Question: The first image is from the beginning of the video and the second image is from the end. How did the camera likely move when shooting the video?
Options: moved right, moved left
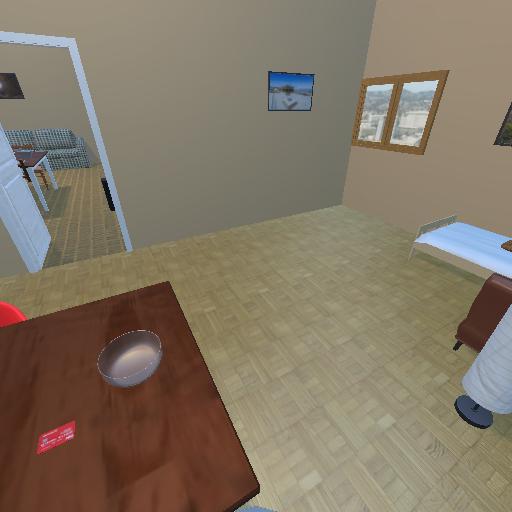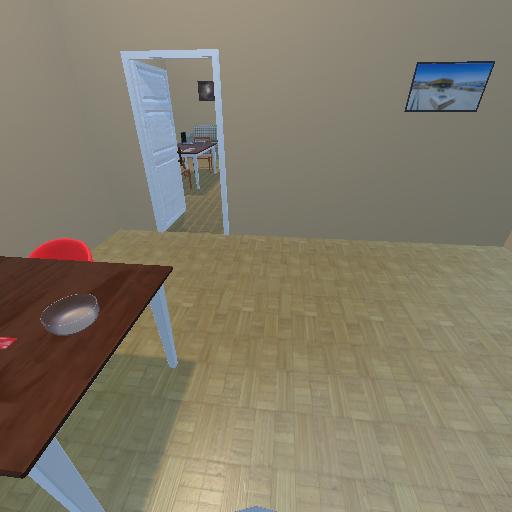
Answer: moved right